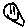
Label: smiley face